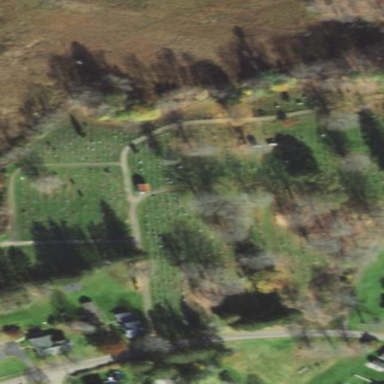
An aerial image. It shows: Cemetery.